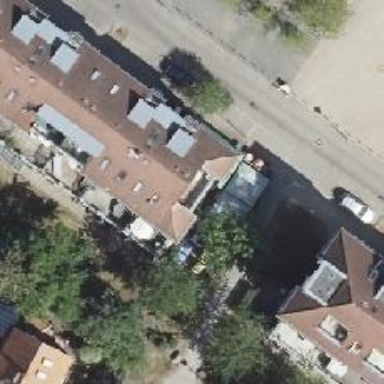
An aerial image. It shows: Restaurant.